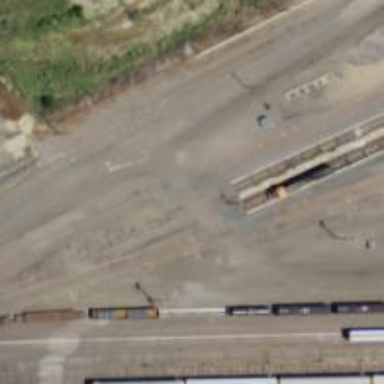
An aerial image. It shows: Railway yard used for servicing trains.